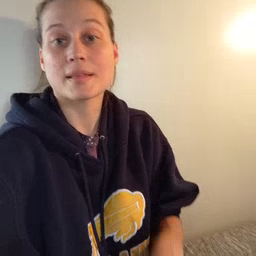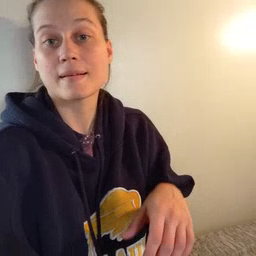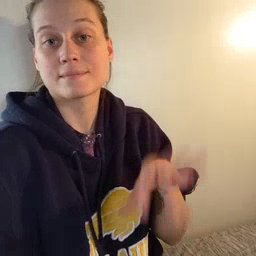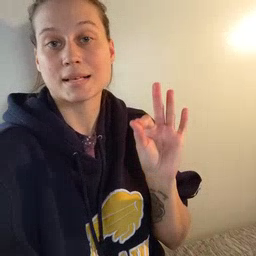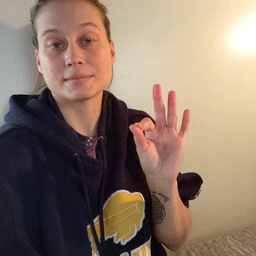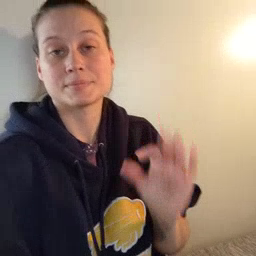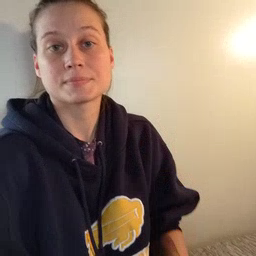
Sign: find